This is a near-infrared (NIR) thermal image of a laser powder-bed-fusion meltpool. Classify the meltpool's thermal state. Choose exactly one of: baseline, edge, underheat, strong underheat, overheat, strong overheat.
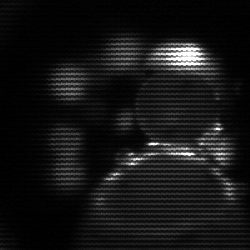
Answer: baseline